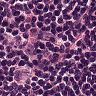
Metastatic tissue present: yes